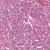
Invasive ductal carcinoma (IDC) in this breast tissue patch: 1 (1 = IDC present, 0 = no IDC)